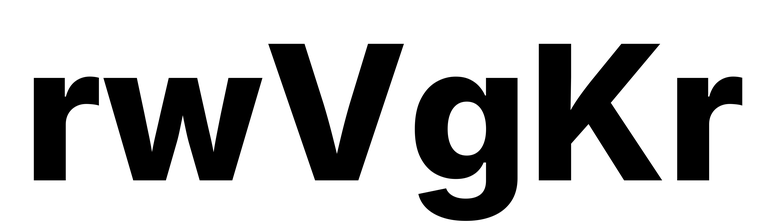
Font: Inter_ExtraBold